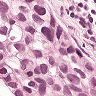
Metastatic tissue present: yes